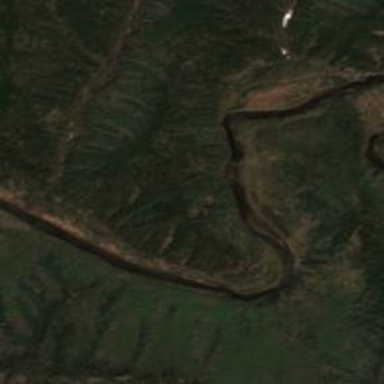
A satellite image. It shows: Beautiful view of river.